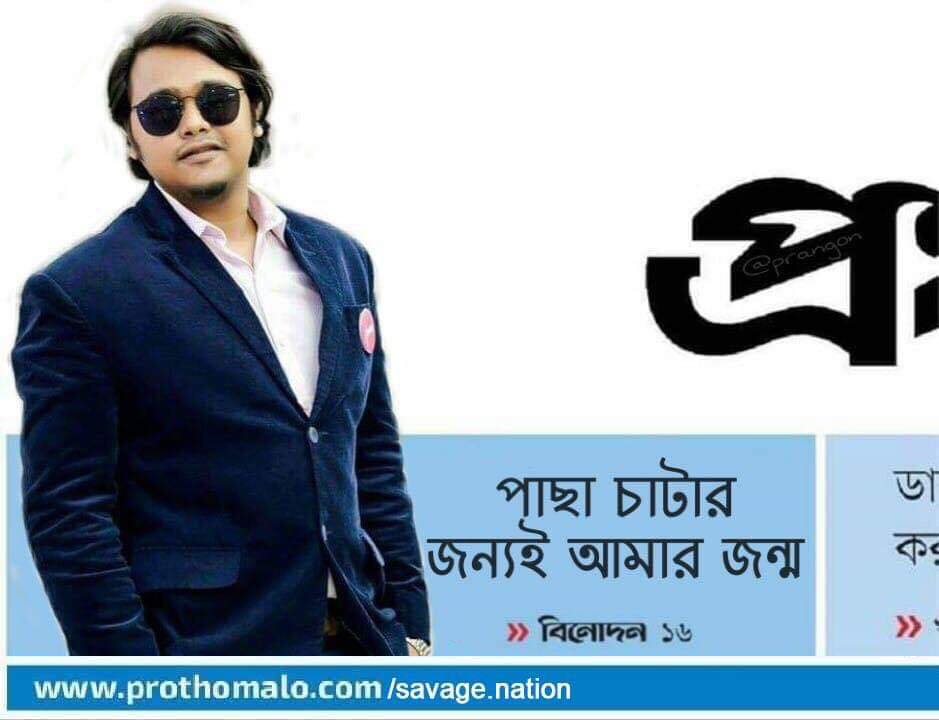
Caption: পাছা চাটার জন্যই আমার জন্ম
Label: hate